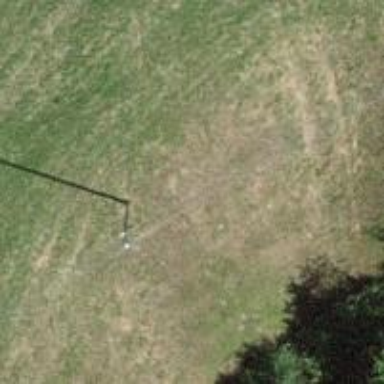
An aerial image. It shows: Power pole.